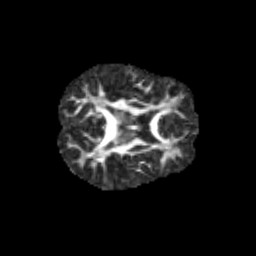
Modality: FA
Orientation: axial
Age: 11
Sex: female
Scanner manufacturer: siemens
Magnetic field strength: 3 T
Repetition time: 3.8 s
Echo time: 0.07 s